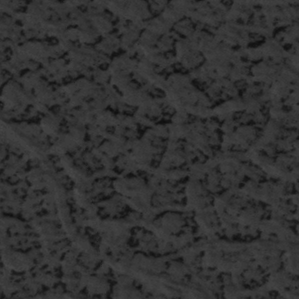
Label: frost